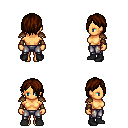
a pixel art fantasy rpg character, female body template, human, tanned skin, leather shoulder armor, metal pants, brown bangs hairstyle, cloth bracers, black shoes, four views (front, back, left, right), 2x2 character sprite sheet, small pixel art, hard edges, no anti-aliasing